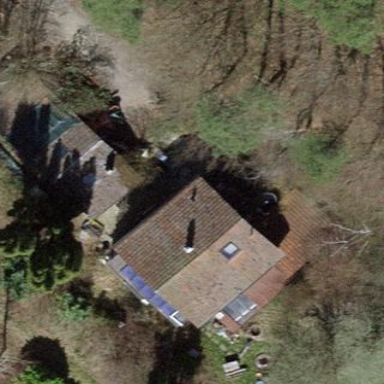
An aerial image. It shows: Gabled roofed house.